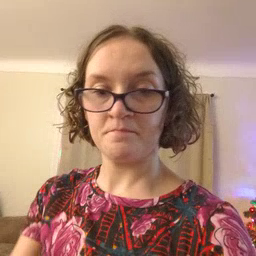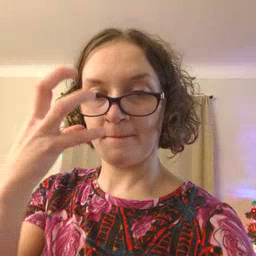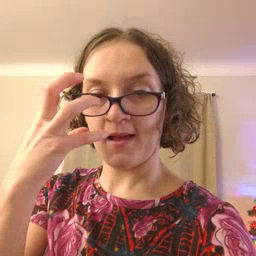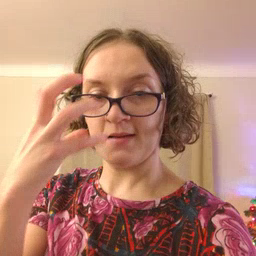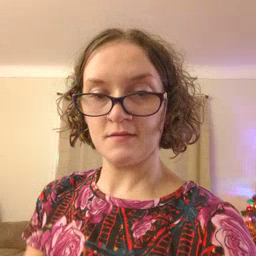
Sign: mad